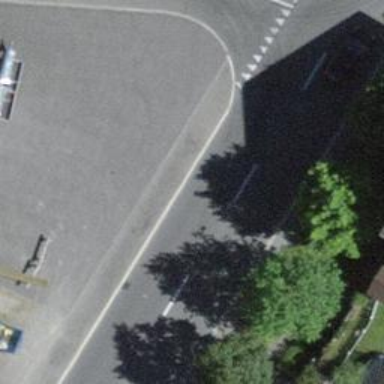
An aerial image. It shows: Bus stop with designated public transport stop position.